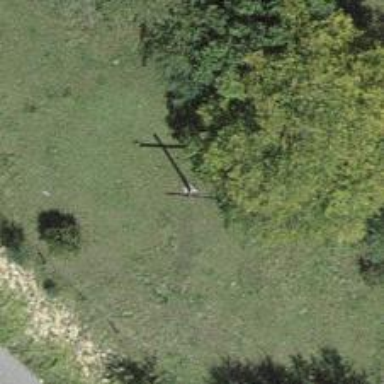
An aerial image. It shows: Historic wayside cross.